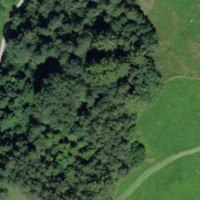
EUNIS habitat code: 44
Species observed at this site:
Alnus incana